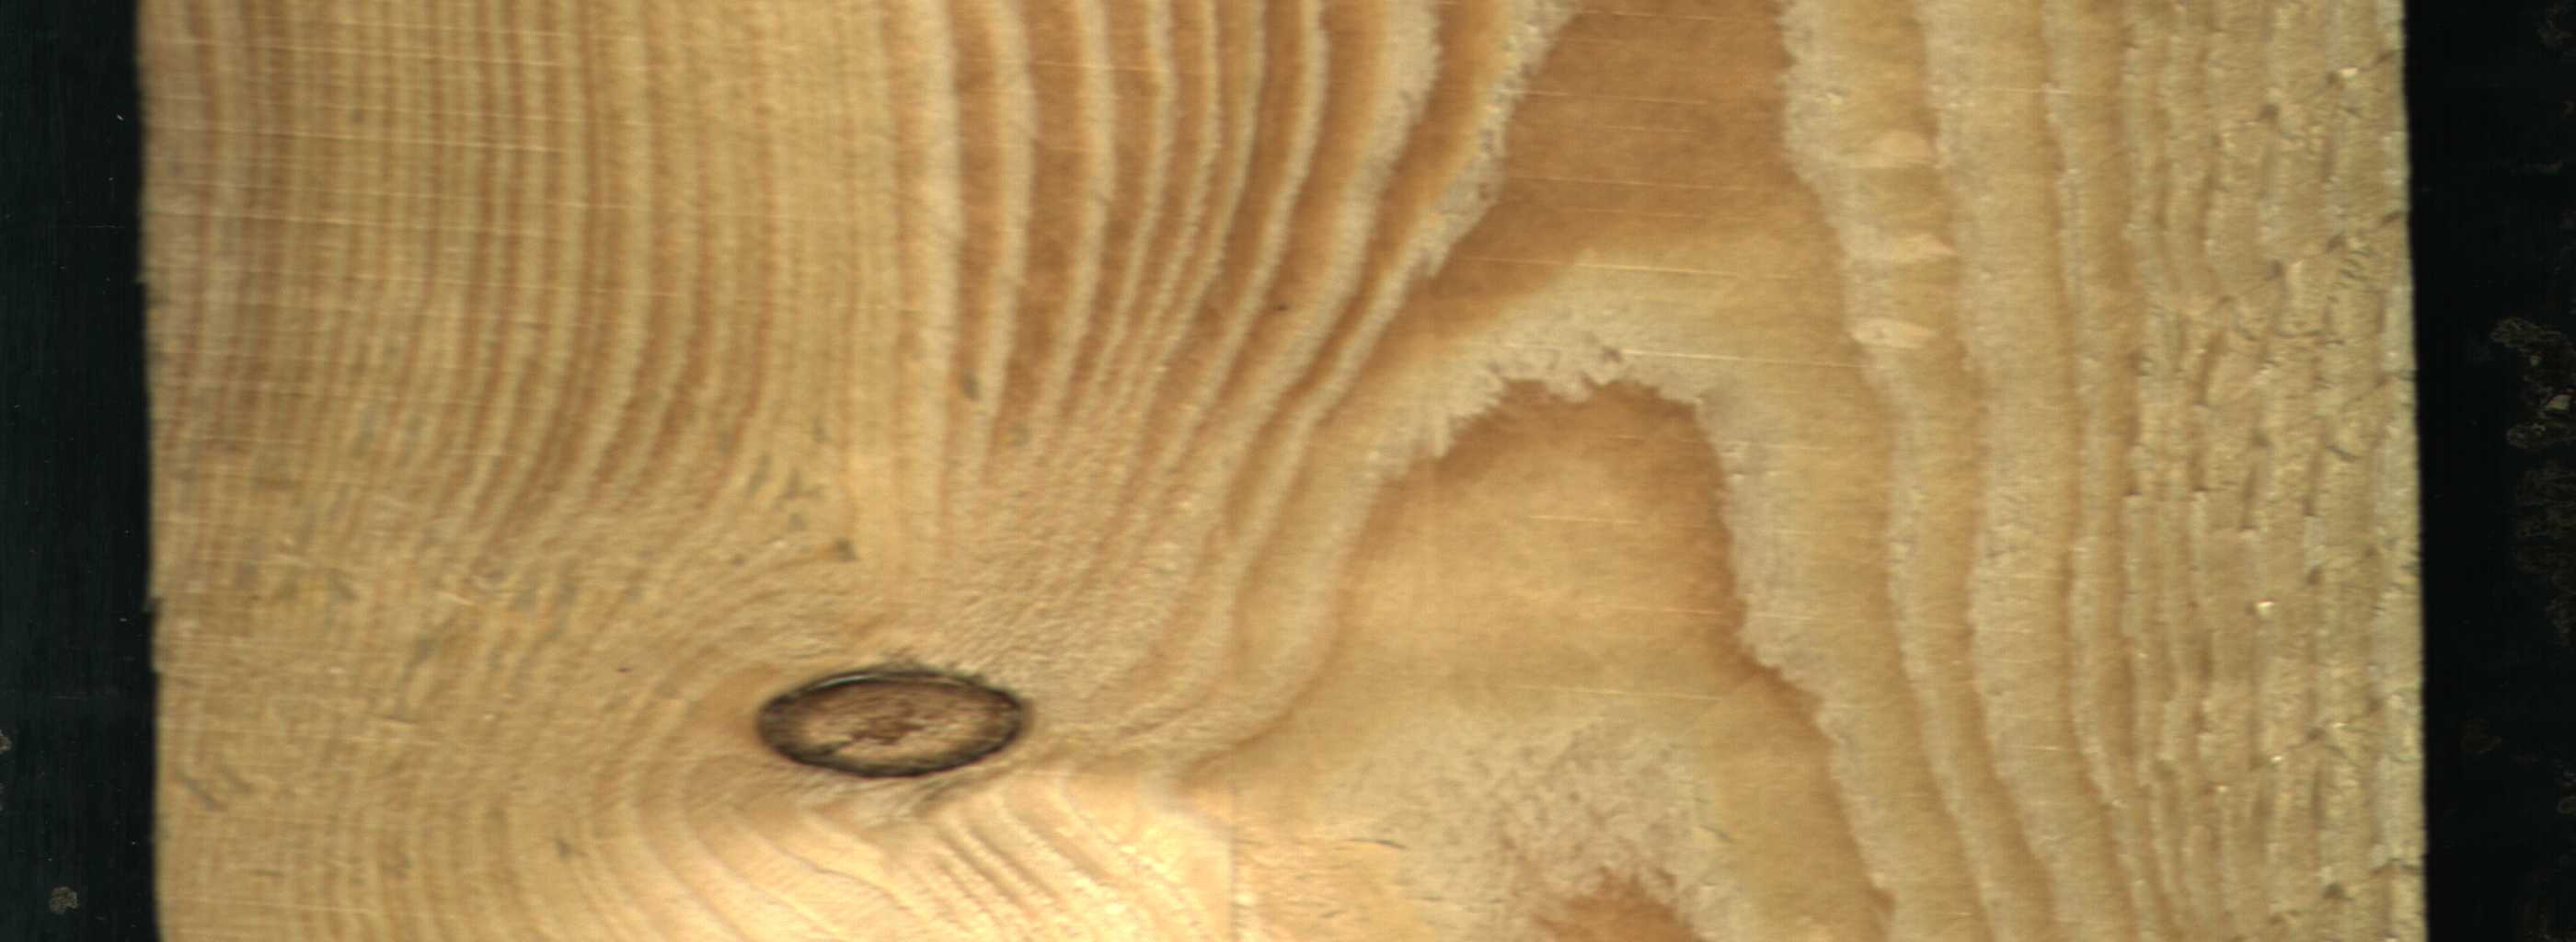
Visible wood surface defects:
Dead_Knot